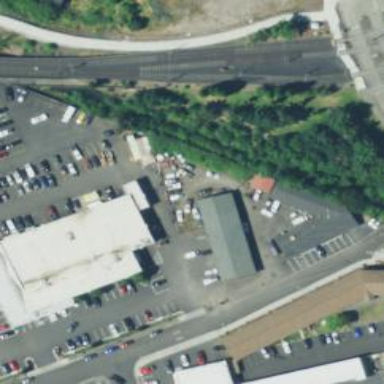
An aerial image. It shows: Building housing car repair shop.